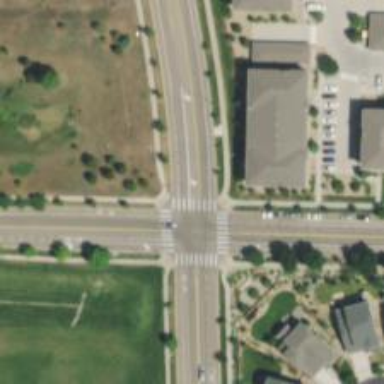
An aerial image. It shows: Road with stop sign.